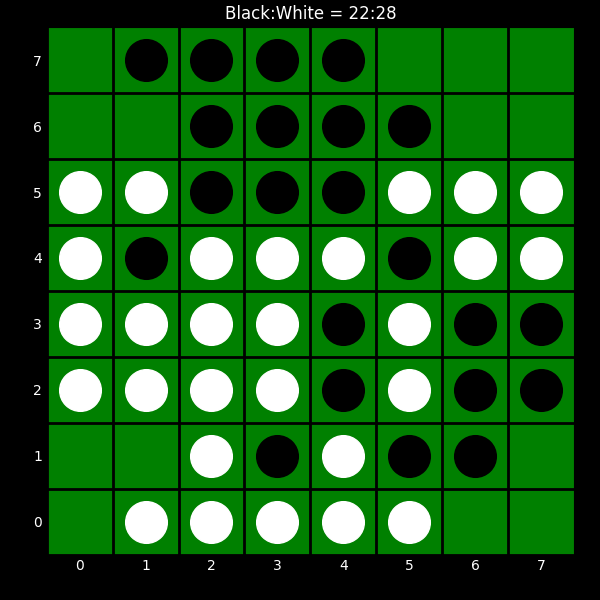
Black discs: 22
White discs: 28